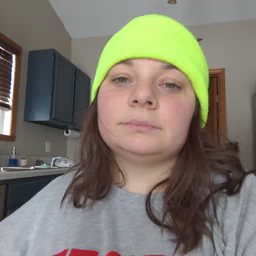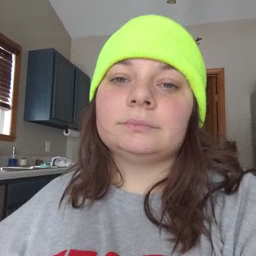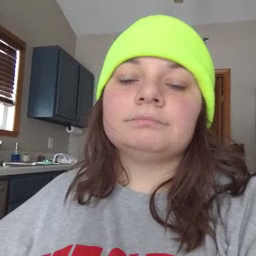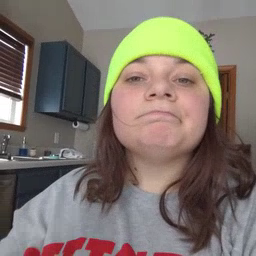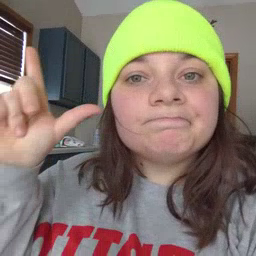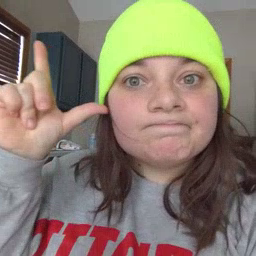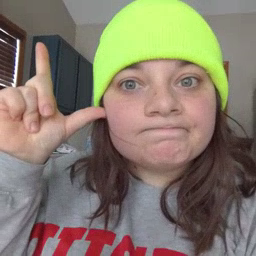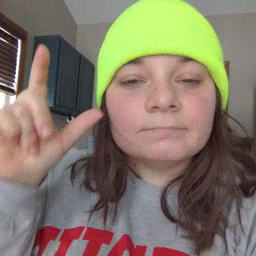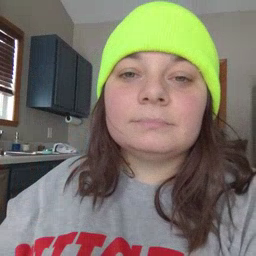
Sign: listen